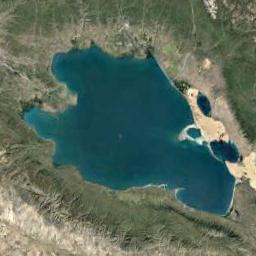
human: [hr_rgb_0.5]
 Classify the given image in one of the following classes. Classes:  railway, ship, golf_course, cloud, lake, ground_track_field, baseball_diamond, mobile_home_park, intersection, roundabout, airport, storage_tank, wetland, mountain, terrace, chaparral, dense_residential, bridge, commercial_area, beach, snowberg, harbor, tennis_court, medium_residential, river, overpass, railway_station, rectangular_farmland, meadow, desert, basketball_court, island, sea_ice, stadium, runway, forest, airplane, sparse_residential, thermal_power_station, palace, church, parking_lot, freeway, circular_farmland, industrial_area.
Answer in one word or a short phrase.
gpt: lake